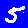
Digit: 5